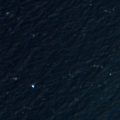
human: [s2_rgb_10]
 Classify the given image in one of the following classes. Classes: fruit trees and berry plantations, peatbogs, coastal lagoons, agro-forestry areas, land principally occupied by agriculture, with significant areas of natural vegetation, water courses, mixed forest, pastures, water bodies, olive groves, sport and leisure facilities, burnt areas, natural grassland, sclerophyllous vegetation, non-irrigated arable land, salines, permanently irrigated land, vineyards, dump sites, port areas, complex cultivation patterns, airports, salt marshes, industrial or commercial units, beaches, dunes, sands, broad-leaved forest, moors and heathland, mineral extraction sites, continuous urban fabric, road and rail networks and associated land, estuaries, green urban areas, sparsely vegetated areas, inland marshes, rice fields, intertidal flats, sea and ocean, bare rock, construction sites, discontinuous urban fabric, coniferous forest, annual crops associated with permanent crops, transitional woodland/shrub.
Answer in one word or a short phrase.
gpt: sea and ocean